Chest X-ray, PA view. Patient: 29 years old, sex M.
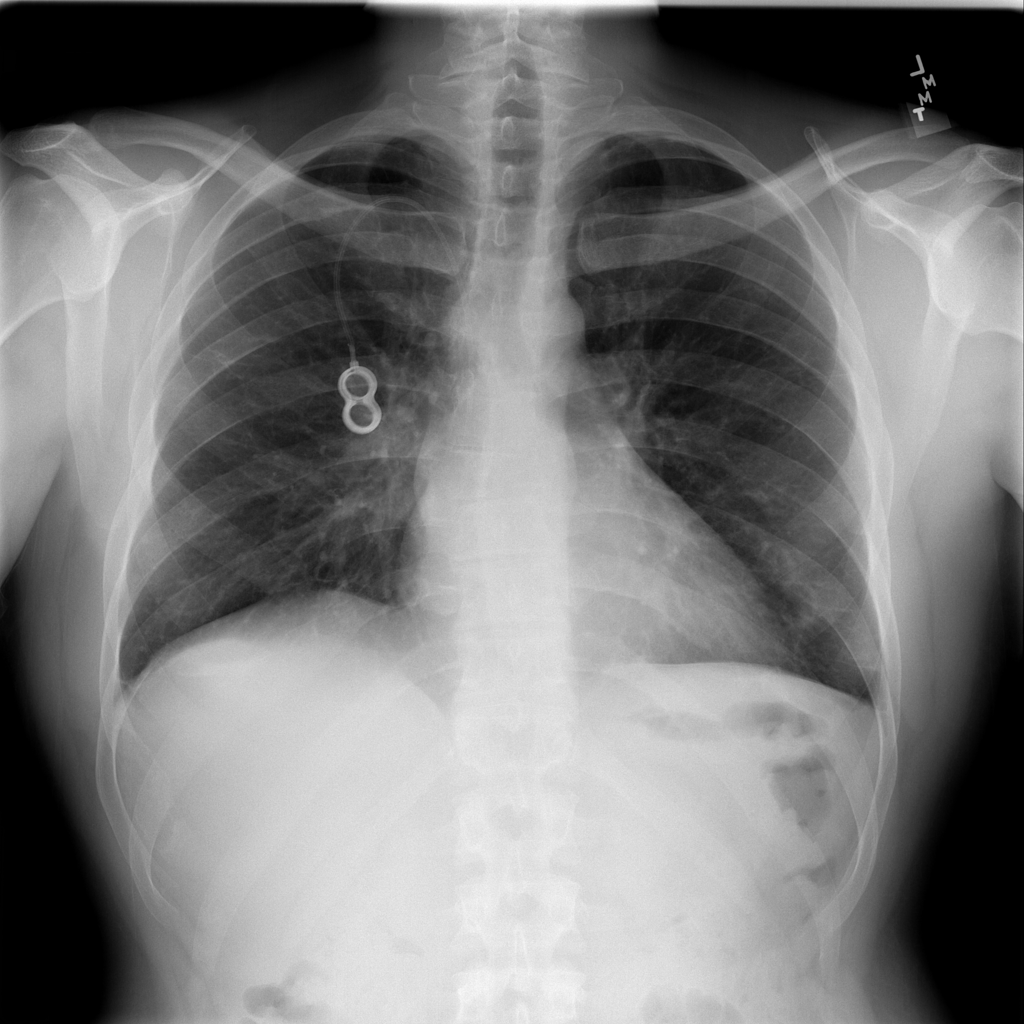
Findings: Fibrosis